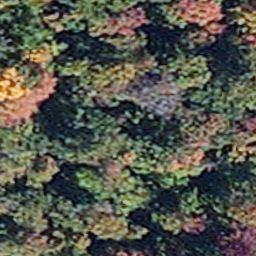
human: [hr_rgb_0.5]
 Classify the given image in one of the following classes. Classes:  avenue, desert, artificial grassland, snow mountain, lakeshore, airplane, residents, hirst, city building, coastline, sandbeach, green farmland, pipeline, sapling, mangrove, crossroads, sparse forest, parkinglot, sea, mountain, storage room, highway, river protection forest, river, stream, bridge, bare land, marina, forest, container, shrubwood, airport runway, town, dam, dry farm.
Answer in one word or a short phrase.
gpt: mangrove